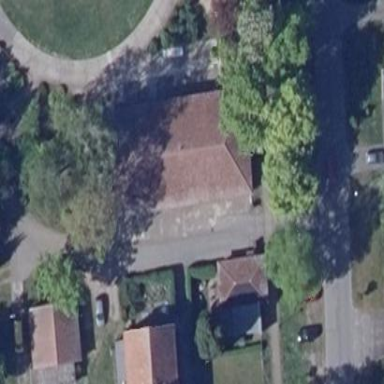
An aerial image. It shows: Garage.